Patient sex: F
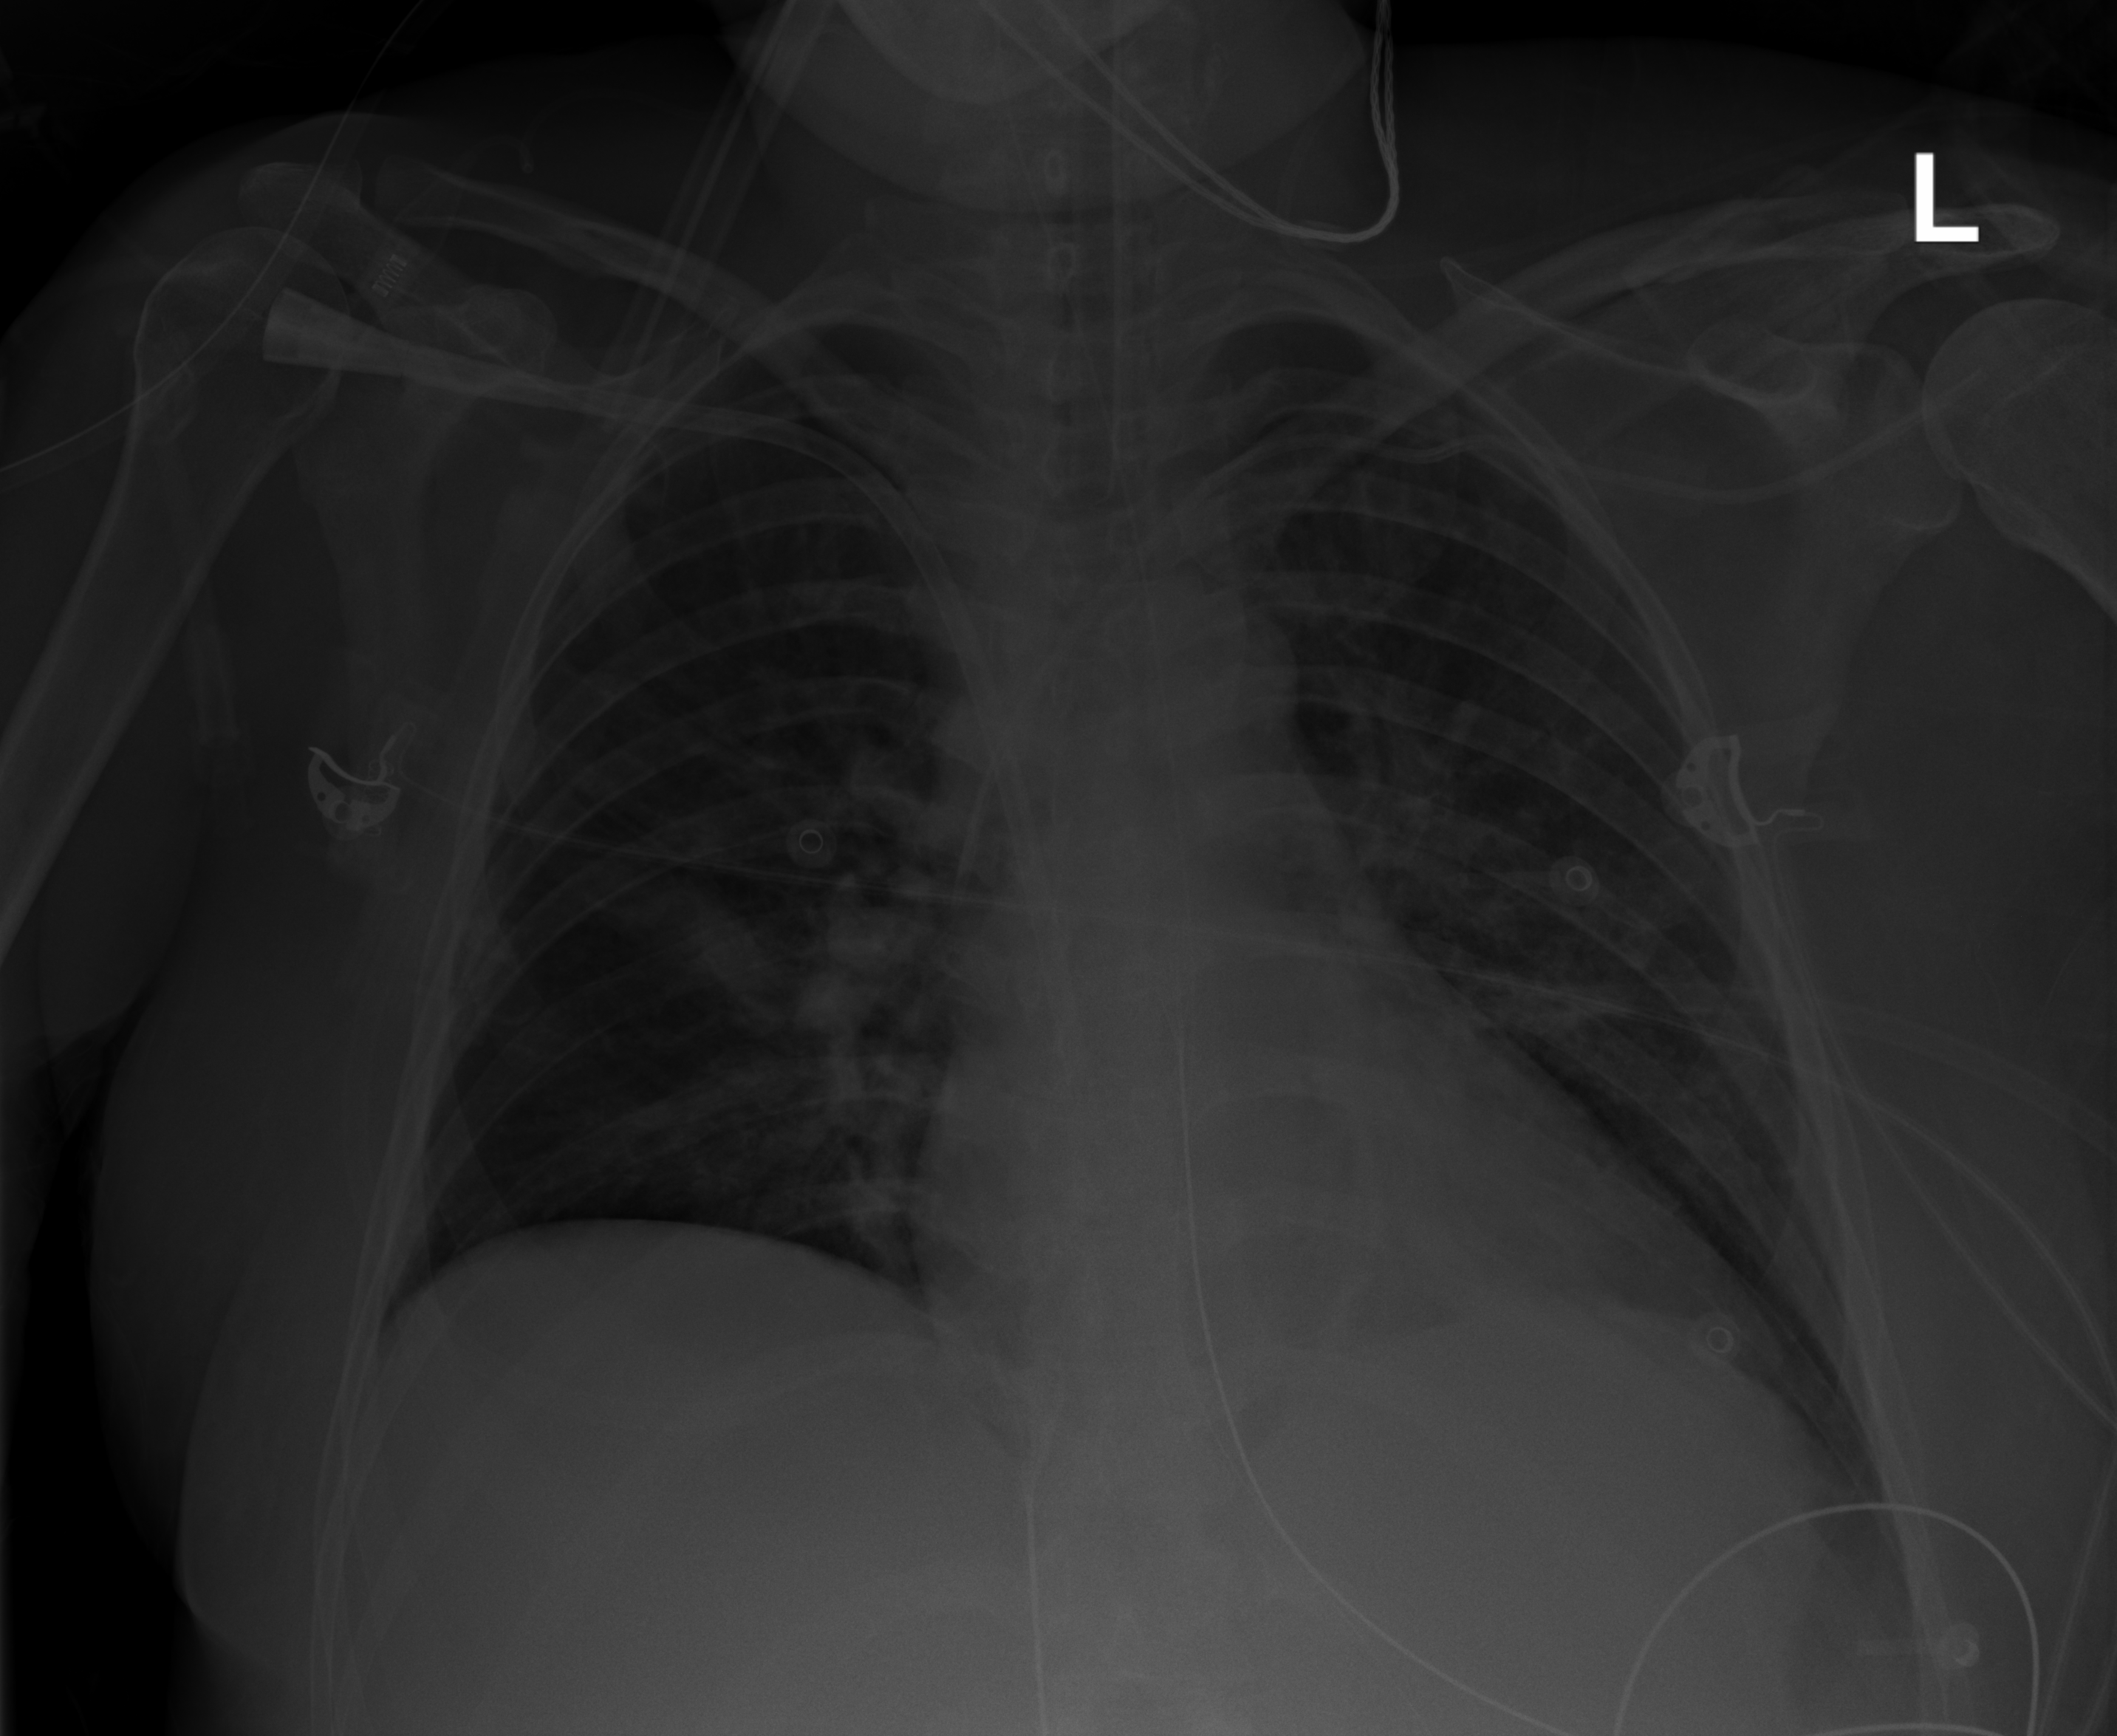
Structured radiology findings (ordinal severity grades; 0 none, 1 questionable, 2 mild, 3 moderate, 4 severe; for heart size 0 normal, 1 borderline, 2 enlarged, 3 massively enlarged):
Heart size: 2
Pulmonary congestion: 2
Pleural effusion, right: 0
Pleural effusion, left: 1
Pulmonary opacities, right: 1
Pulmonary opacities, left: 1
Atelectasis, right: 2
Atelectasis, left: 2